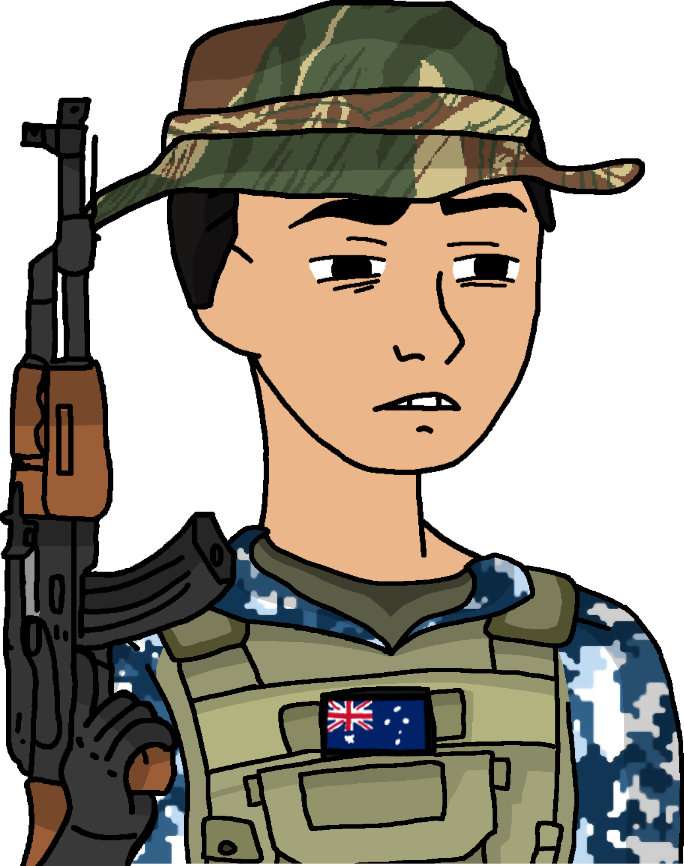
Label: 5_Twinkjak